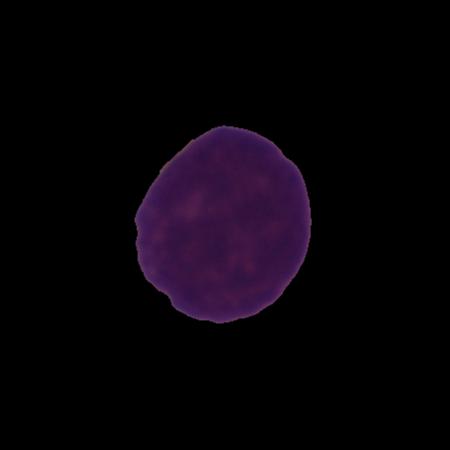
Label: healthy